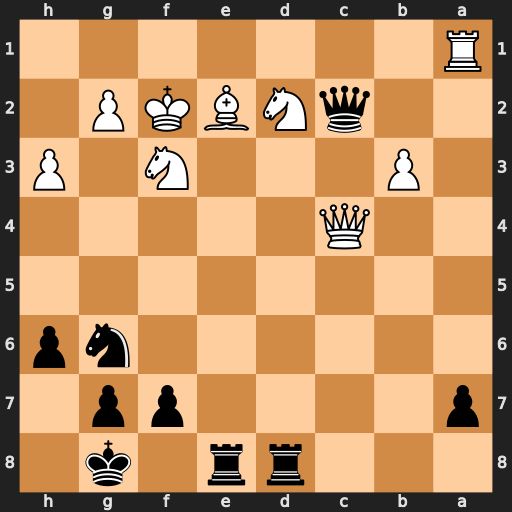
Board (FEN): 3rr1k1/p4pp1/6np/8/2Q5/1P3N1P/2qNBKP1/R7
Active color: b
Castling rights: -
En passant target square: -
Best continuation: Rxd2 Nxd2 Qxd2